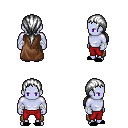
a pixel art fantasy rpg character, male body template, dark elf, purple skin, brown cape, red pants, white ponytail hairstyle, white cloth bandages, black slippers, four views (front, back, left, right), 2x2 character sprite sheet, small pixel art, hard edges, no anti-aliasing